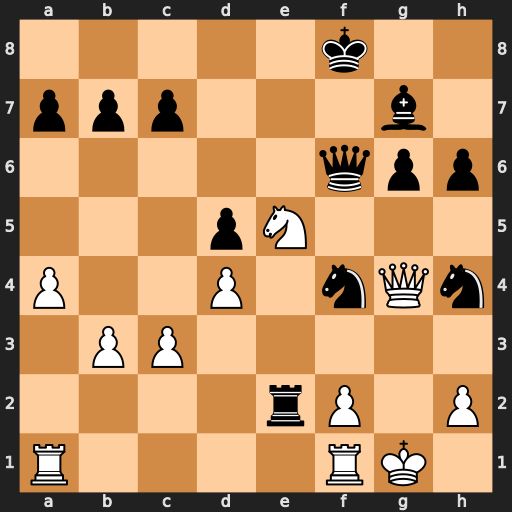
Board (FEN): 5k2/ppp3b1/5qpp/3pN3/P2P1nQn/1PP5/4rP1P/R4RK1
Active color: w
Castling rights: -
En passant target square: -
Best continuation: Nd7+ Kf7 Nxf6